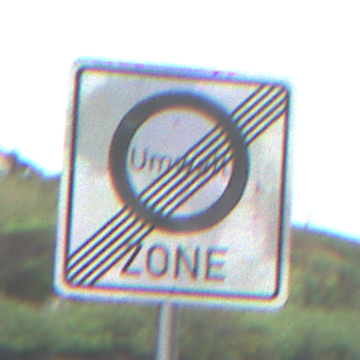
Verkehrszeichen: EndeUmweltzone
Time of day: Midday
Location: Roofed (Beach)
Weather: Overcast
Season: NotSpecified
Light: Natural